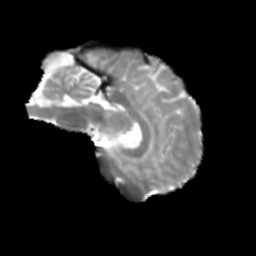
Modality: T2w
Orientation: sagittal
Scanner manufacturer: siemens
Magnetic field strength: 3 T
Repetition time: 4 s
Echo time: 0.0594 s